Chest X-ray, AP view. Patient: 60 years old, sex F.
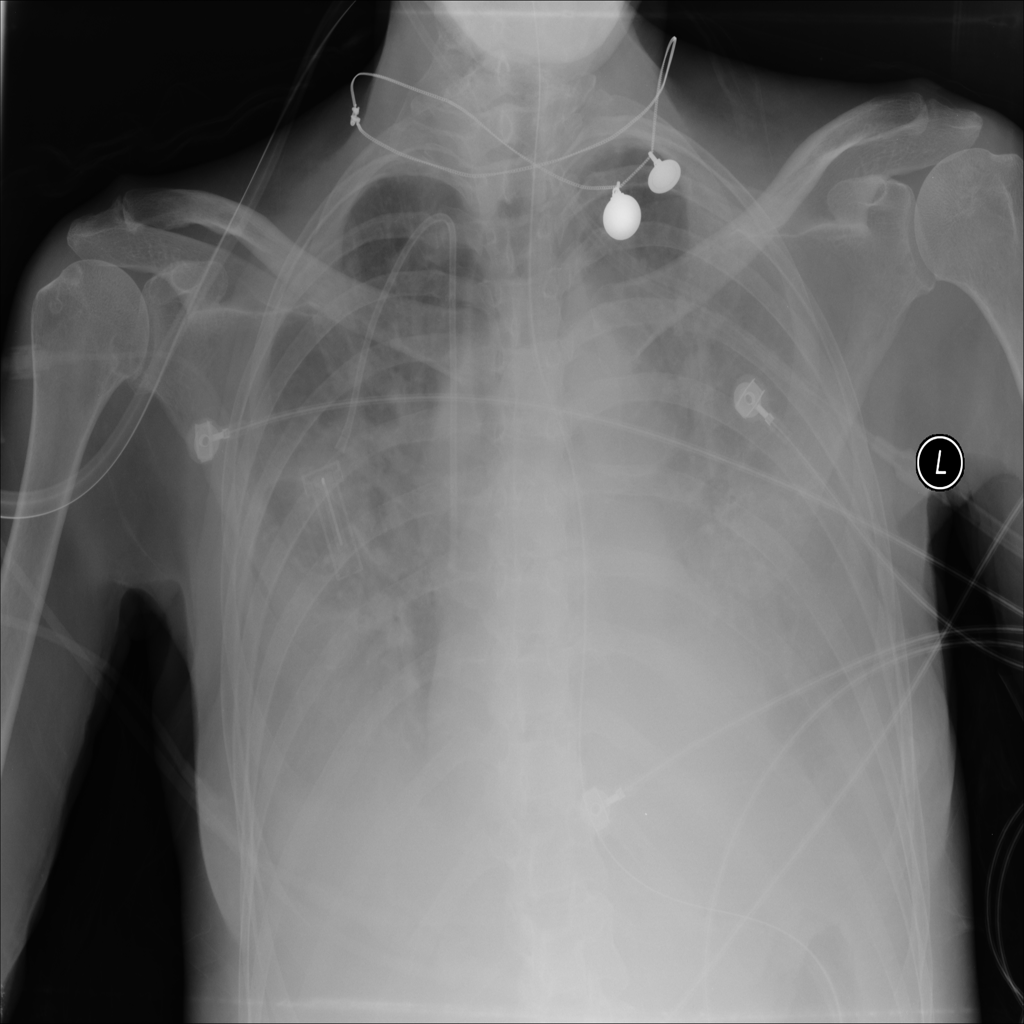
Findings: Atelectasis, Effusion, Infiltration